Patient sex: M
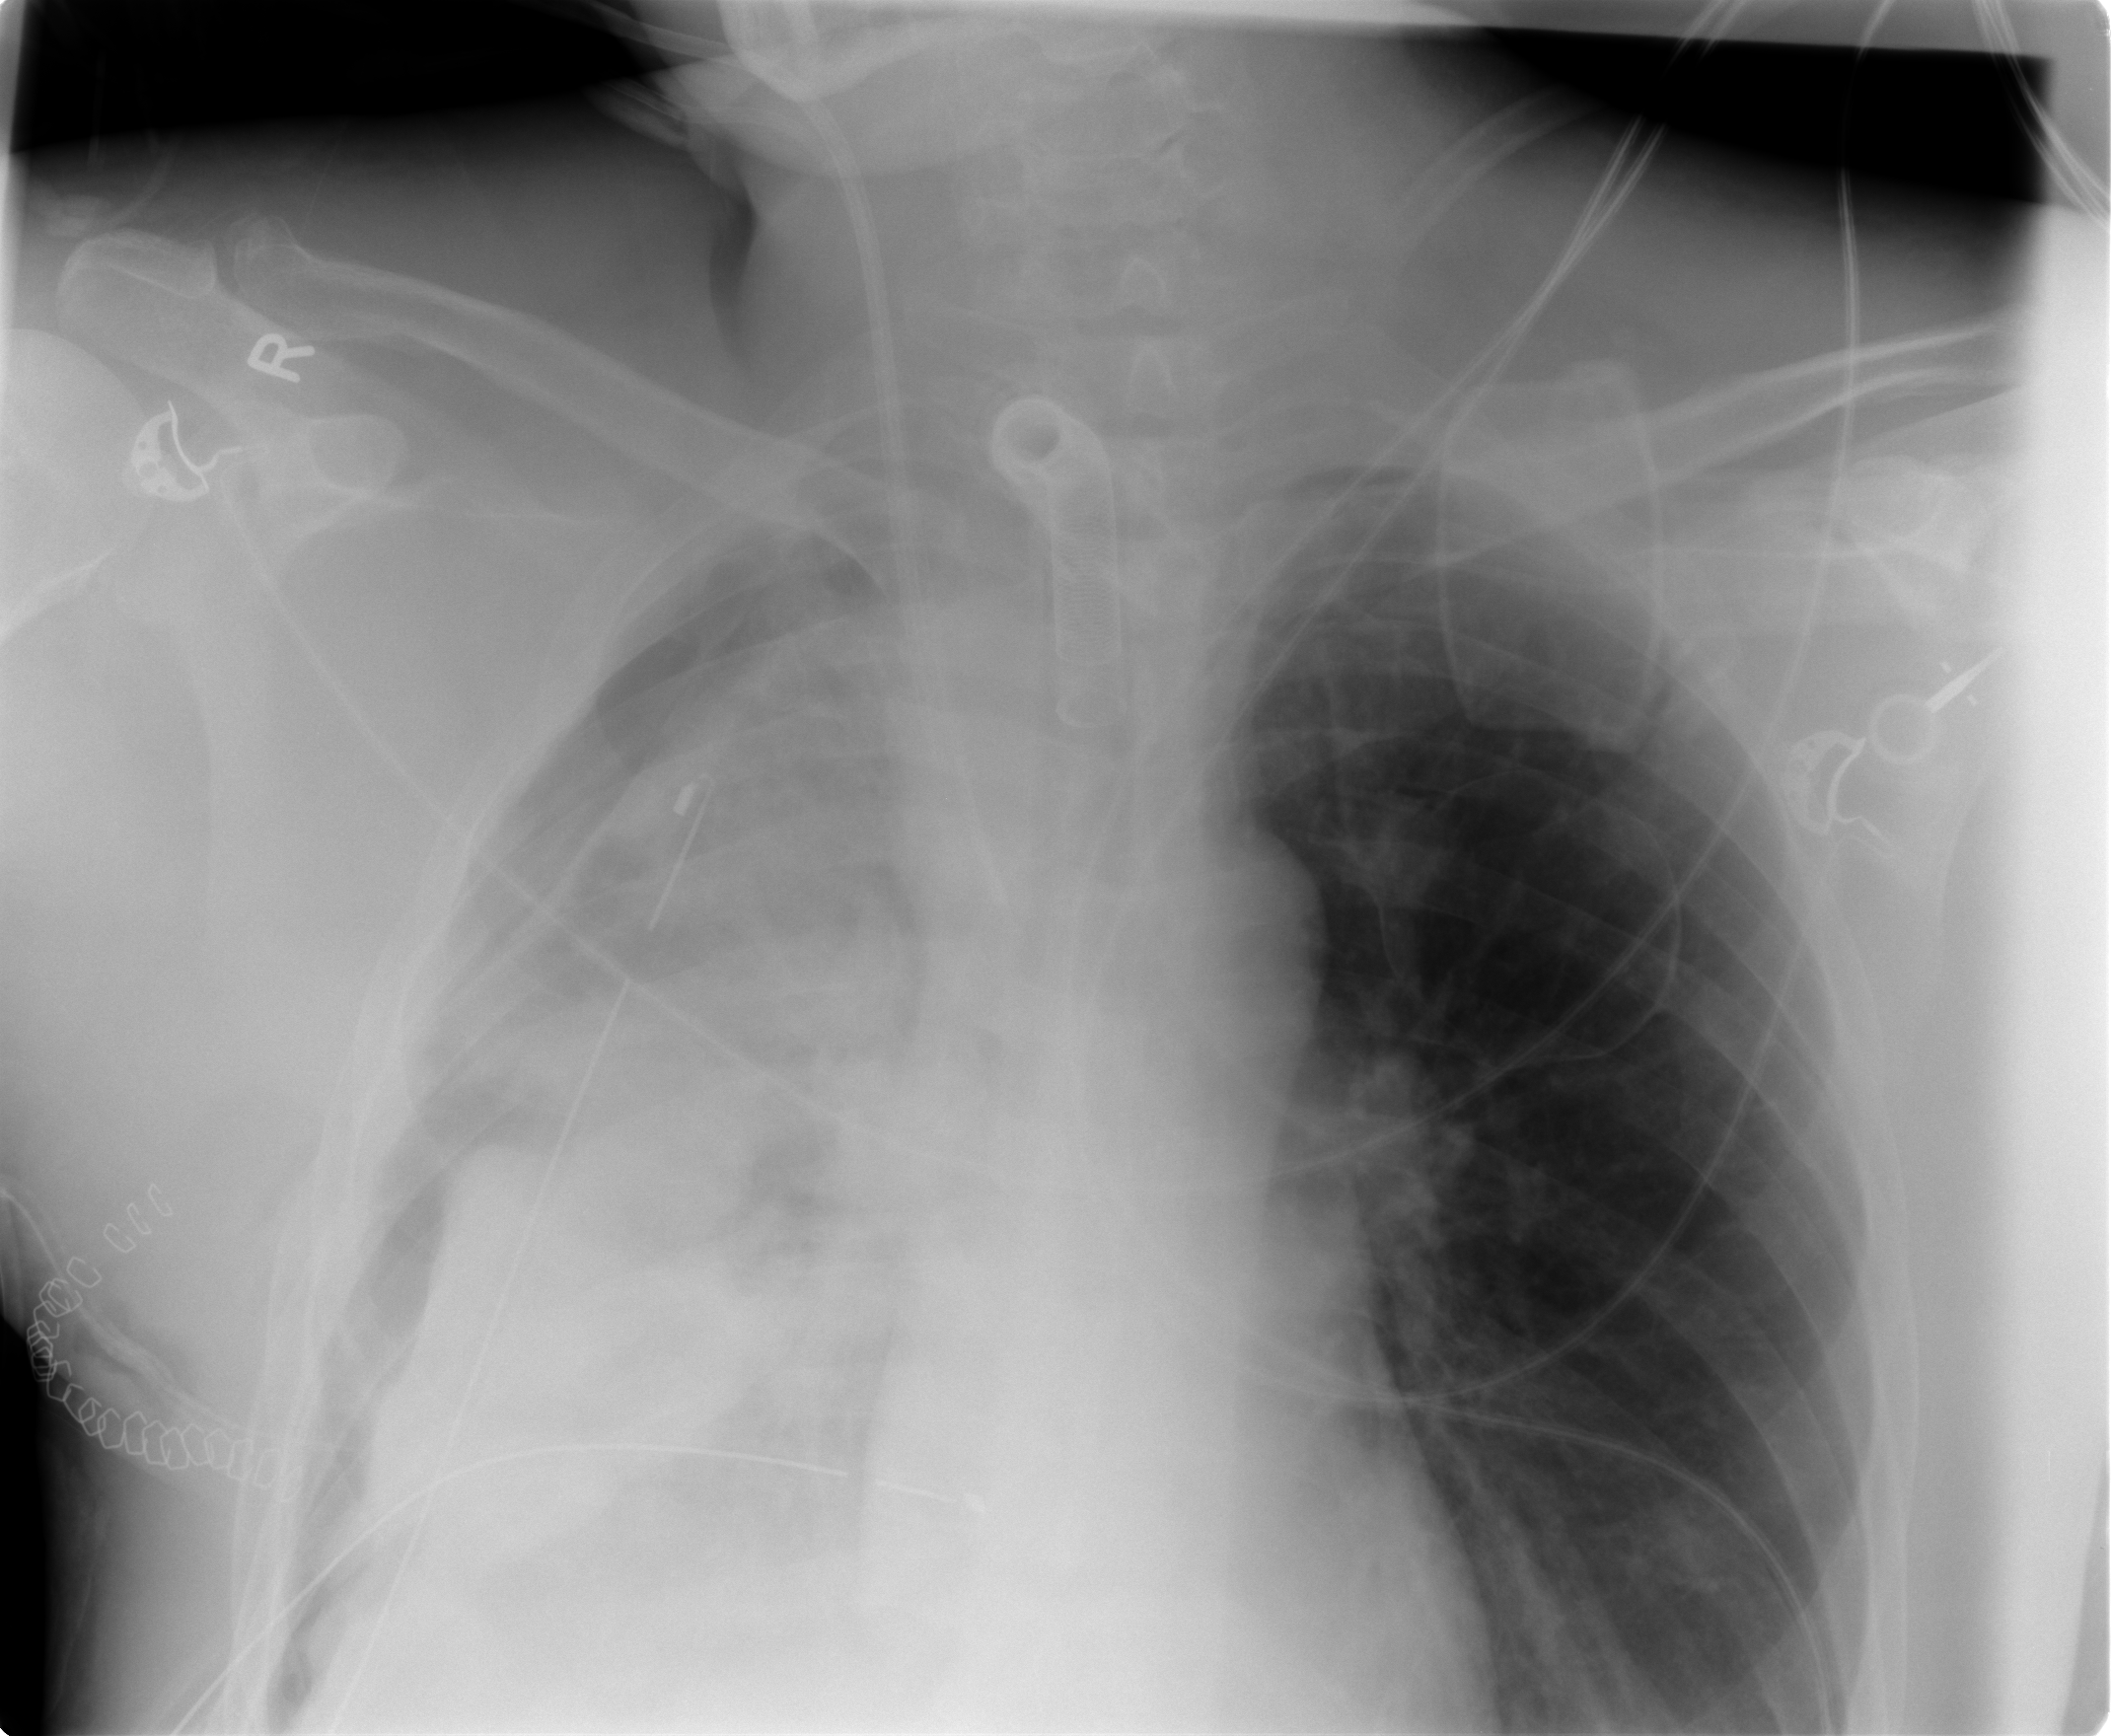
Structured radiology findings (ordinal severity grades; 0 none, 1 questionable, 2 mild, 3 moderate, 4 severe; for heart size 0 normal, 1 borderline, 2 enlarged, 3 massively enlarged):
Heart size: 0
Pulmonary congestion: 0
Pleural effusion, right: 2
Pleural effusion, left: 0
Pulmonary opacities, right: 3
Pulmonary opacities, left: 0
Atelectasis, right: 4
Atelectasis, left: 2